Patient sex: M
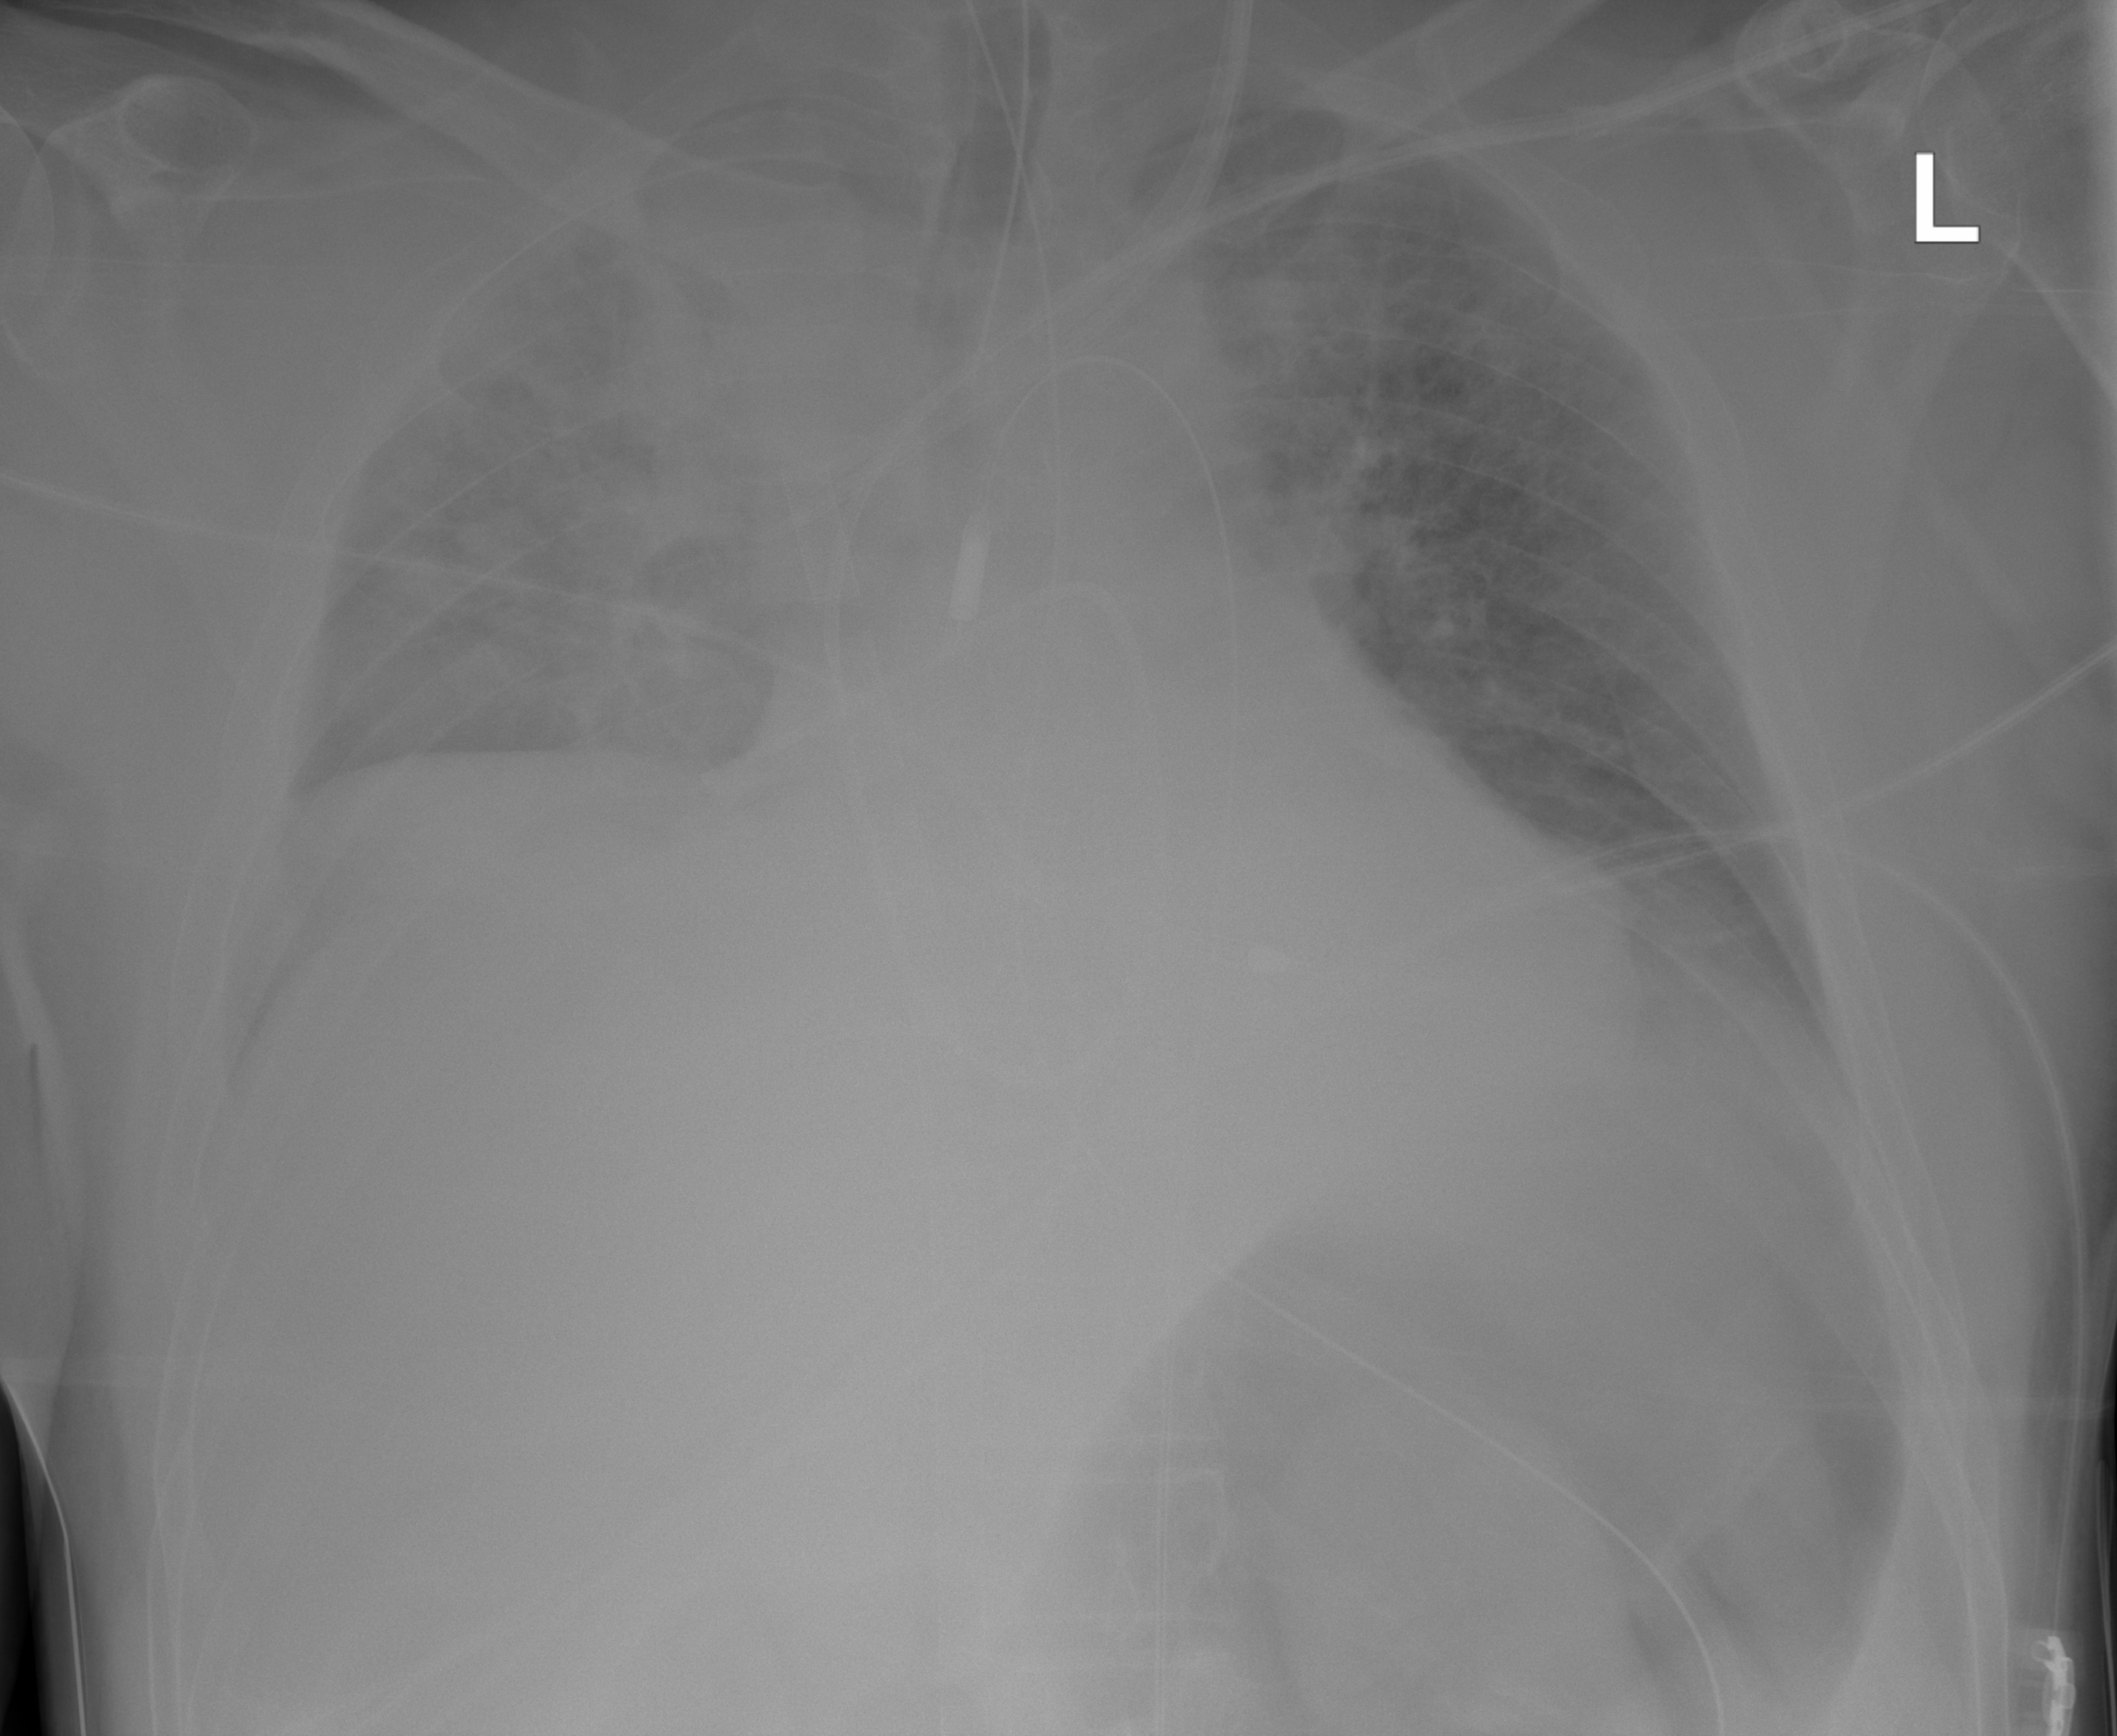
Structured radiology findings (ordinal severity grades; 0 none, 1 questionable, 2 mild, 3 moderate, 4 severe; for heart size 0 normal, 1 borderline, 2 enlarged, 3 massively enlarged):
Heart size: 2
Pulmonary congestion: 2
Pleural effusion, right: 0
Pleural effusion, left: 0
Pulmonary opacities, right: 3
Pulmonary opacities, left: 2
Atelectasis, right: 3
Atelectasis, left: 2